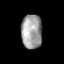
Tissue: prostate
Cell type: T cells
Senescence score: 0.2981
Nuclear area (px): 694
Mean DAPI intensity: 159.493